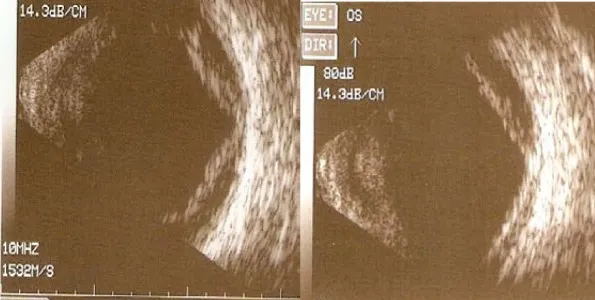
B-scan ultrasound of the left eye showing moderately elevated choroidal effusions that extend into the posterior pole.
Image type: radiology (ultrasound)